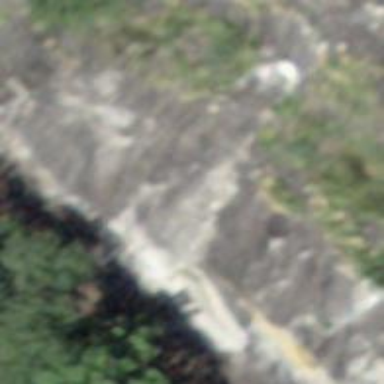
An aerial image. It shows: Crag suitable for climbing located at the edge of cliff.